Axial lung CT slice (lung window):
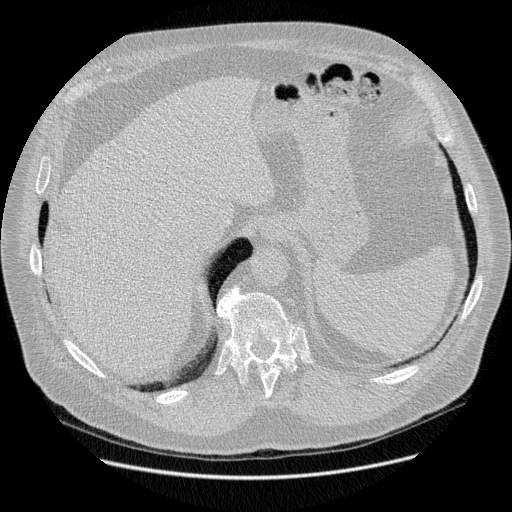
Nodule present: no